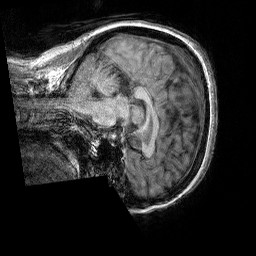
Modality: T1w
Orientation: sagittal
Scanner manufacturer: siemens
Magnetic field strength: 3 T
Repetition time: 2.3 s
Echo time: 0.00298 s